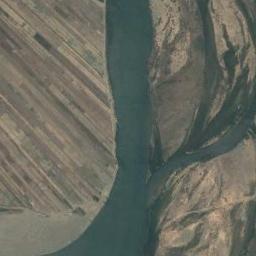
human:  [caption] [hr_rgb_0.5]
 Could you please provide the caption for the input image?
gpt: A curvy turquoise river with islands in the river and green and tan fields on both sides of the bank .

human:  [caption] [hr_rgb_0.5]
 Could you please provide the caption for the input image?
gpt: There are many trees on either side of the river .

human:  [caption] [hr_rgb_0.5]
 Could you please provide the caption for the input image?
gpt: The dark green river with a tributary goes through the khaki farmland .

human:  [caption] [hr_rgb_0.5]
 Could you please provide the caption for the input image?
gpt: The river goes through bare farmland .

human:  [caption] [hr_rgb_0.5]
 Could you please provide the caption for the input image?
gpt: There are some brown farmlands near the river .